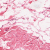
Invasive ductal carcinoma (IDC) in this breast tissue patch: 0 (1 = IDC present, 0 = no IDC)